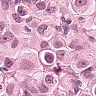
Metastatic tissue present: yes